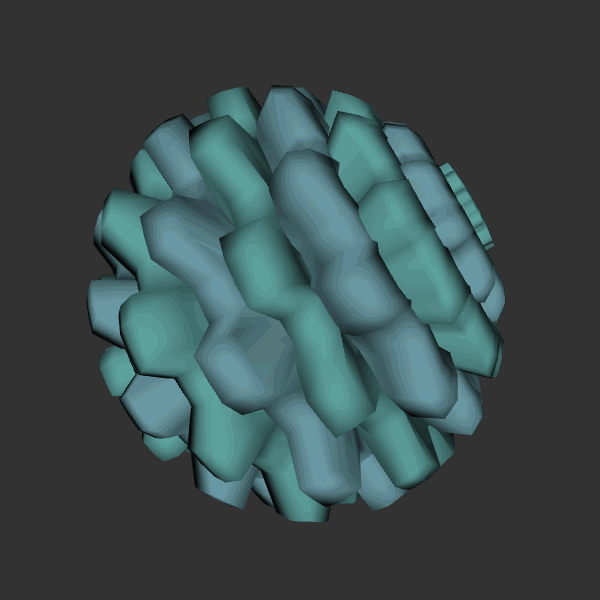
Background: dark